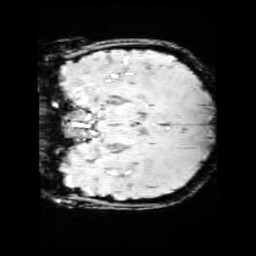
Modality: SWI
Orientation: coronal
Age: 10
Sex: female
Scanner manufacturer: siemens
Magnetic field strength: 3 T
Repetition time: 0.027 s
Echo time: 0.02 s